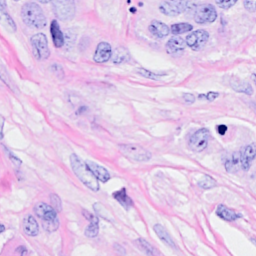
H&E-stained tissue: Breast